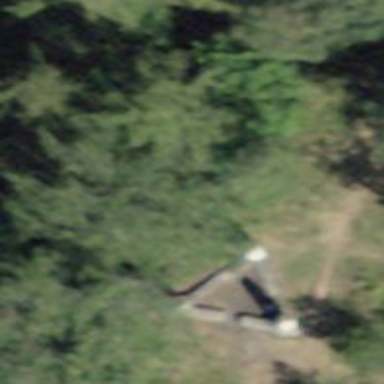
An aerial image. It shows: Historic gallows.